Question: this is the class I want to use in my jsp:
'''
package com.entity;
public class Days {
private int d;
public int getD() {
return d;
}
public void setD(int d) {
this.d = d;
}
public Days() {
super();
}
public Days(int d) {
super();
this.d = d;
}
}
'''
this is my jsp code
'''
<%@page import="org.eclipse.jdt.internal.compiler.ast.ForeachStatement"%>
<%@ page language="java" contentType="text/html; charset=UTF-8" pageEncoding="UTF-8" %>
<%@ page import="java.io.*,
com.entity.Days,com.factory.*,
net.sf.jasperreports.engine.*,
net.sf.jasperreports.engine.util.*,
java.util.*,java.sql.*,
net.sf.jasperreports.engine.export.*"%>
<!DOCTYPE html PUBLIC "-//W3C//DTD XHTML 1.0 Transitional//EN" "http://www.w3.org/TR/xhtml1/DTD/xhtml1-transitional.dtd">
<html>
<head>
<title></title>
<%@ include file="/WEB-INF/views/include/easyui.jsp"%>
<script src="${ctx}/static/plugins/My97DatePicker/WdatePicker.js" type="text/javascript"></script>
</head>
<body style="font-family: '';">
<div id="tb" style="padding:5px;height:auto;font-size:12px;" class="datagrid-toolbar">
<div>
<span>report type:</span>
<select id="reportType" class="easyui-combobox" name="dept" >
<OPTION value="1">waterlevel</OPTION>
<OPTION value="2">rainfall</OPTION>
<OPTION value="3">pressure</OPTION>
</select>
<span class="toolbar-item dialog-tool-separator"></span>
<span>month:</span>
<input id="db" type="text" name="from" class="easyui-datebox" data-options="width:150,prompt: 'month'"/>
<span class="toolbar-item dialog-tool-separator"></span>
<a href="" class="easyui-linkbutton" plain="true" iconCls="icon-search" onclick="view()">check</a>
</div>
</div>
<%
Days days = new Days(2);
out.println(days.getD());
%>
<%--
File reportFile = new File(application.getRealPath("WEB-INF/views/jasper/successday.jasper"));
JasperReport jasperReport = (JasperReport) JRLoader.loadObject(reportFile);
try{
//java bean
JRDataSource dataSource = new JRBeanCollectionDataSource(DaysFactory.get());
JasperReport jasperReport = (JasperReport) JRLoader.loadObject(reportFile);
jasperPrint = JasperFillManager.fillReport(jasperReport, null, dataSource);
JRHtmlExporter exporter = new JRHtmlExporter();
exporter.setParameter(JRExporterParameter.JASPER_PRINT, jasperPrint);
exporter.setParameter(JRExporterParameter.OUTPUT_WRITER, out);
exporter.setParameter(JRHtmlExporterParameter.IS_USING_IMAGES_TO_ALIGN, Boolean.FALSE);
exporter.exportReport();
out.flush();
}catch(Exception e){
e.printStackTrace();
}
--%>
<hr>
</script>
</body>
</html>
'''
this is the error
'''
HTTP Status 500 - Unable to compile class for JSP:
'''
[
This is the StackTrace:
'''
Stacktrace:
org.apache.jasper.compiler.DefaultErrorHandler.javacError(DefaultErrorHandler.java:103)
org.apache.jasper.compiler.ErrorDispatcher.javacError(ErrorDispatcher.java:366)
org.apache.jasper.compiler.JDTCompiler.generateClass(JDTCompiler.java:468)
org.apache.jasper.compiler.Compiler.compile(Compiler.java:378)
org.apache.jasper.compiler.Compiler.compile(Compiler.java:353)
org.apache.jasper.compiler.Compiler.compile(Compiler.java:340)
org.apache.jasper.JspCompilationContext.compile(JspCompilationContext.java:646)
org.apache.jasper.servlet.JspServletWrapper.service(JspServletWrapper.java:357)
org.apache.jasper.servlet.JspServlet.serviceJspFile(JspServlet.java:390)
org.apache.jasper.servlet.JspServlet.service(JspServlet.java:334)
javax.servlet.http.HttpServlet.service(HttpServlet.java:728)
org.apache.tomcat.websocket.server.WsFilter.doFilter(WsFilter.java:51)
'''
So, whatever the class is, the same the error is!
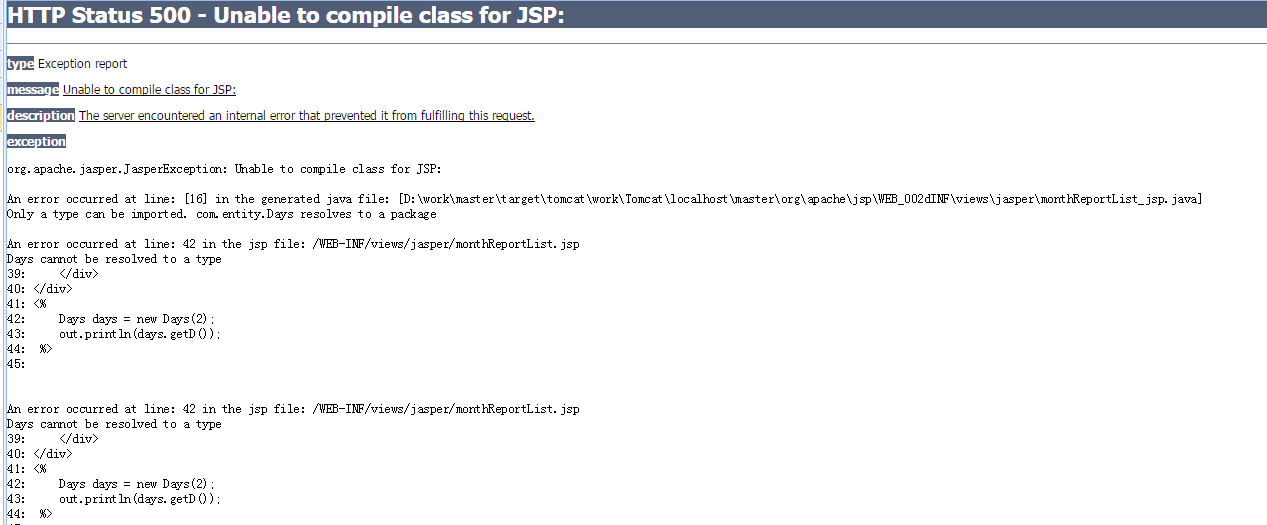
Answer: You must import you class 'Days' into the 'jasper' template.
Inside your 'jrxml' file it will looks like that :
'''
<jasperReport xmlns="http://jasperreports.sourceforge.net/jasperreports" xmlns:xsi="http://www.w3.org/2001/XMLSchema-instance" xsi:schemaLocation="http://jasperreports.sourceforge.net/jasperreports http://jasperreports.sourceforge.net/xsd/jasperreport.xsd" name="yourreport">
<!-- properties -->
<import value="com.entity.Days"/>
<!-- the rest body of template -->
</jasperReport>
'''
Then you must compile your template with 'com.entity.Days' on classpath (in iReport or in JasperSoftStudio). After this steps it must works!